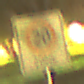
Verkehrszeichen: BeginnZone20
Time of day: Night
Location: Outdoor (Suburban)
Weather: Clear
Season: NotSpecified
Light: Artificial